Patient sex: F
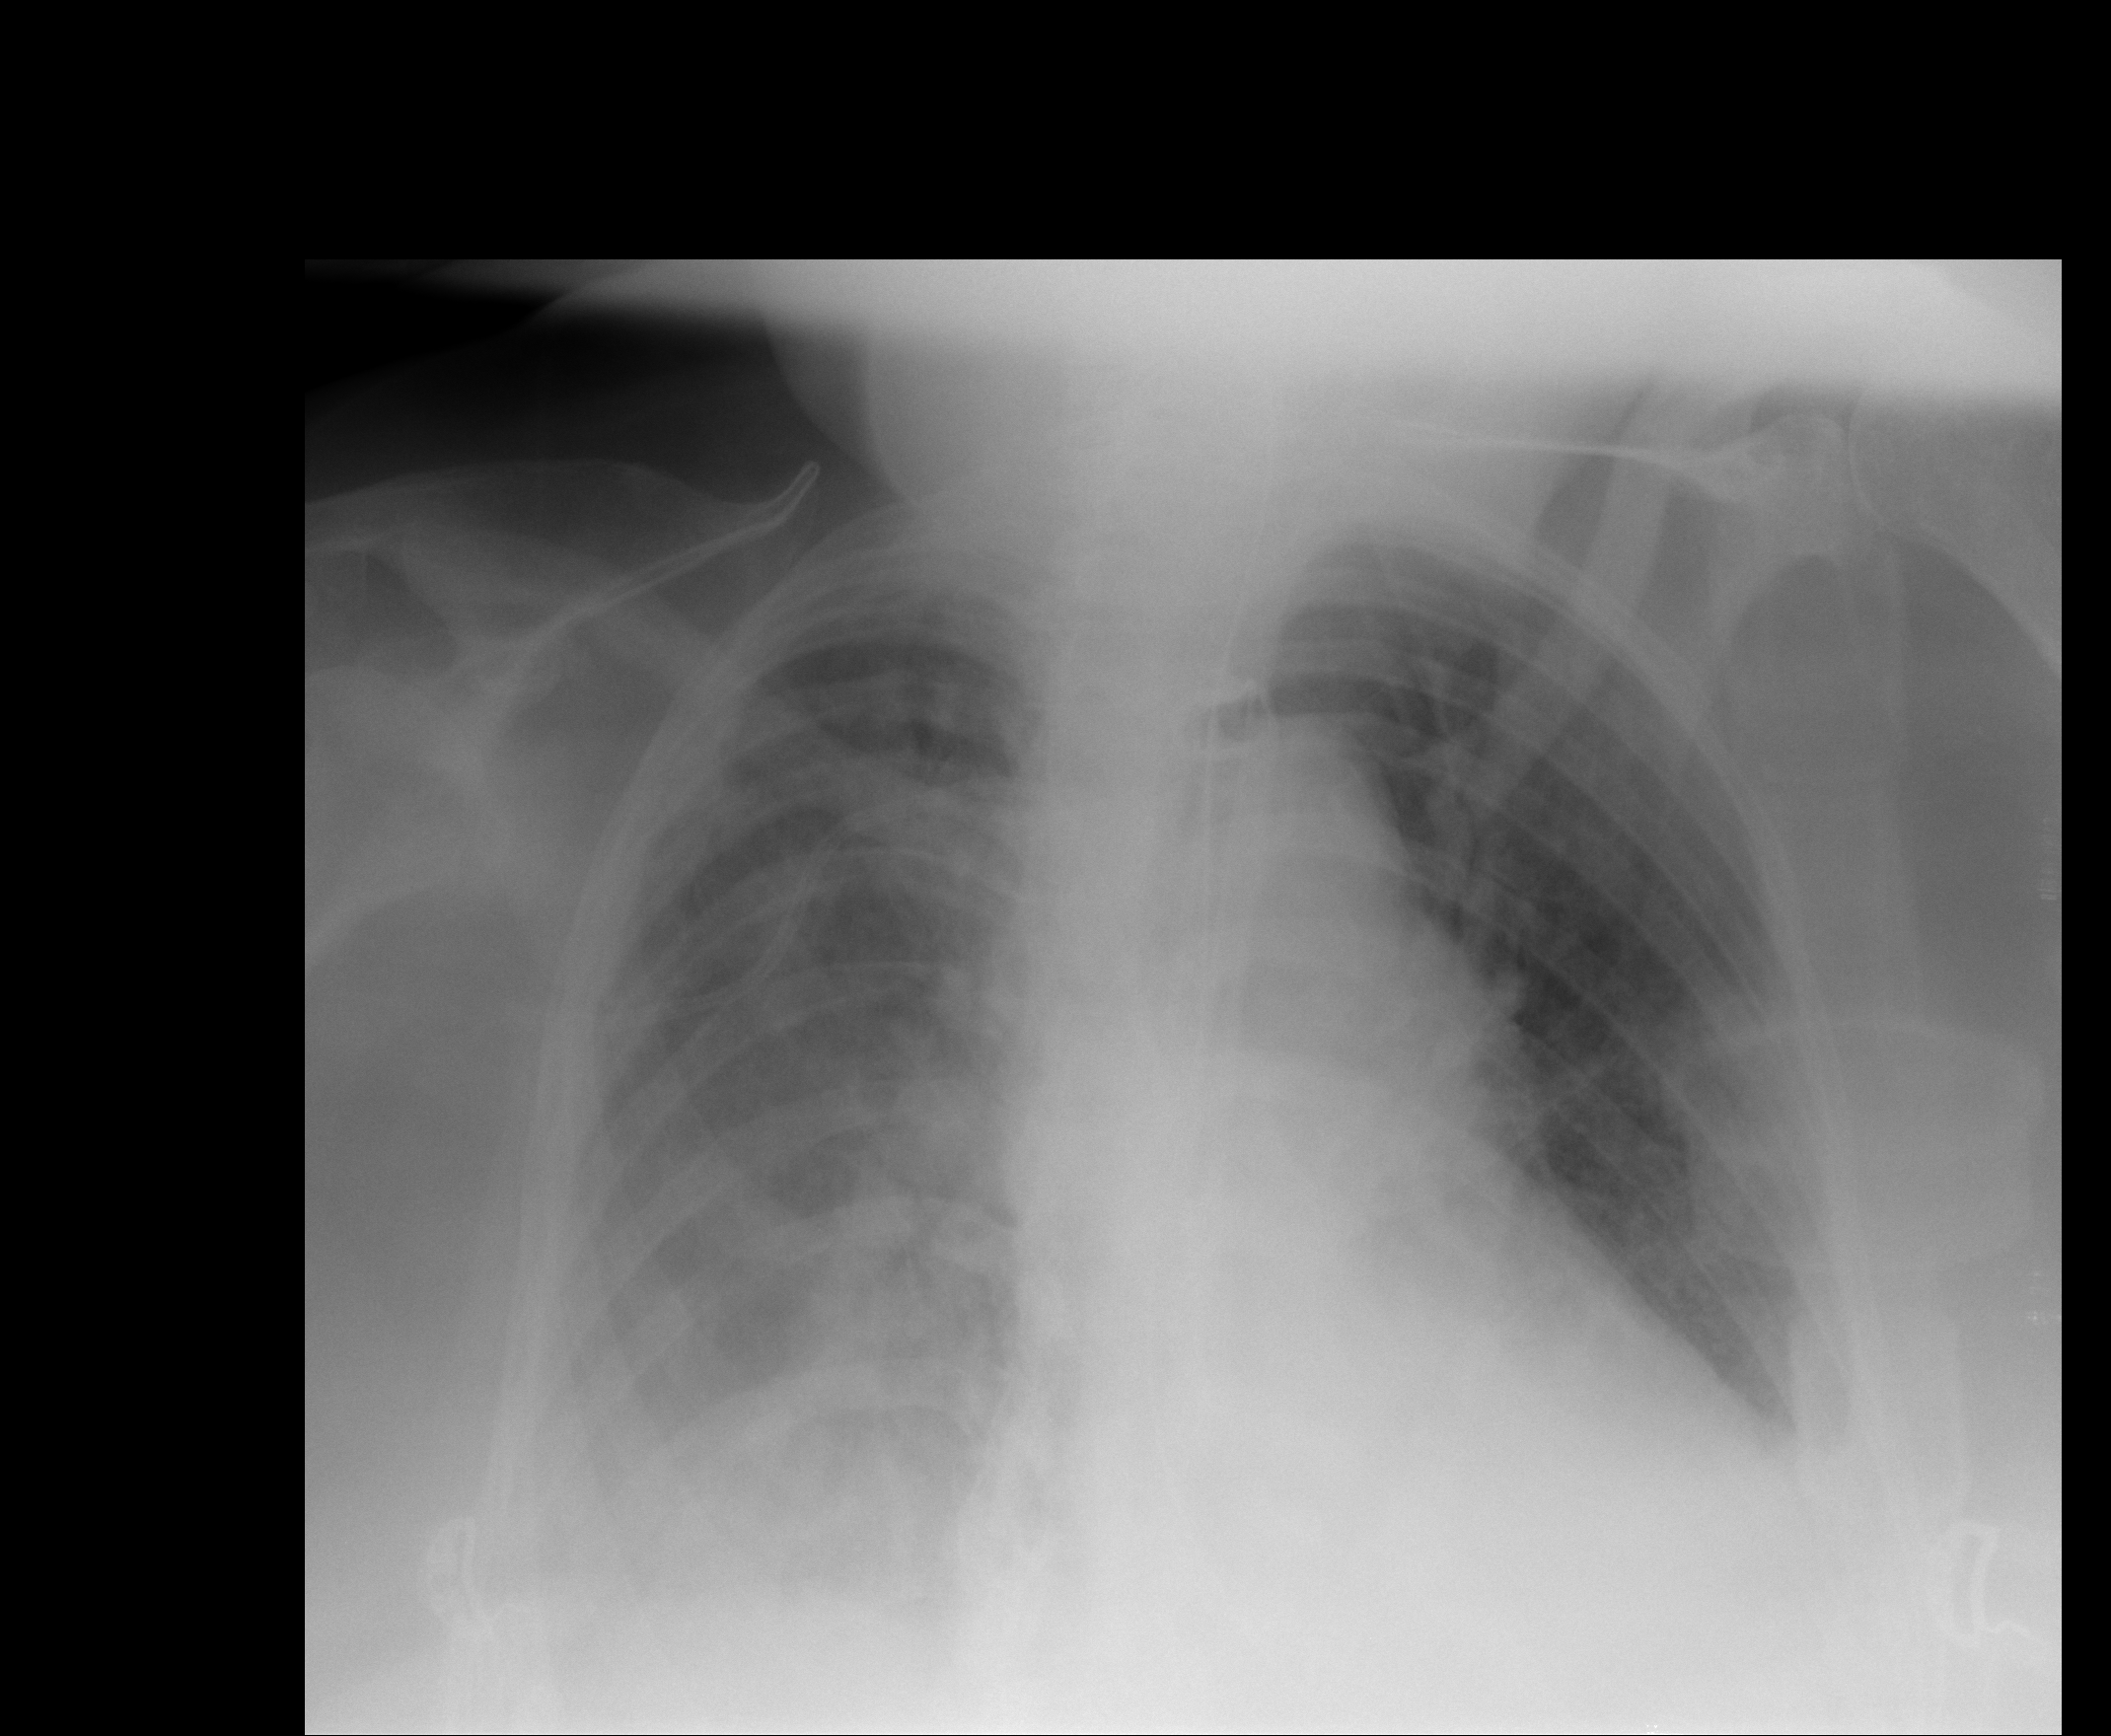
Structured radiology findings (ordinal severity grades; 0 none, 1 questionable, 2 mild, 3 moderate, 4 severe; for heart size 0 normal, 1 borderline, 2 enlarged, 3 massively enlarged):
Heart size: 2
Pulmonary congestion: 2
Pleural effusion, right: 3
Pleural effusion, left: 0
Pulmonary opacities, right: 2
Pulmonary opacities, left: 0
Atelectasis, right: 2
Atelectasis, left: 2